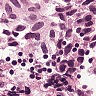
Metastatic tissue present: yes